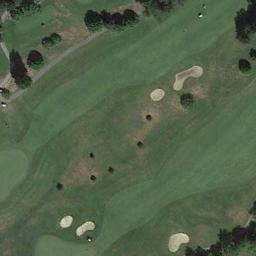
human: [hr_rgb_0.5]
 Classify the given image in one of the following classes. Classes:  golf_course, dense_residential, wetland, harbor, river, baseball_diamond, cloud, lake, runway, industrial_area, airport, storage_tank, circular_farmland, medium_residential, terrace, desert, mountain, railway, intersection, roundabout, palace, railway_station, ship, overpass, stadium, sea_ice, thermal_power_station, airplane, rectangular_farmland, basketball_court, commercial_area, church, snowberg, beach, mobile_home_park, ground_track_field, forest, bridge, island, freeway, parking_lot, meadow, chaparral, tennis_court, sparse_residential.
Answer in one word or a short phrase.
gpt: golf_course